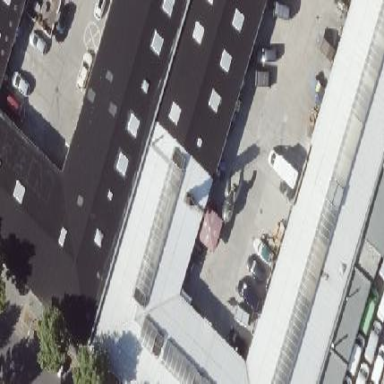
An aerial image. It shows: Commercial building with gabled roof.